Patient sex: M
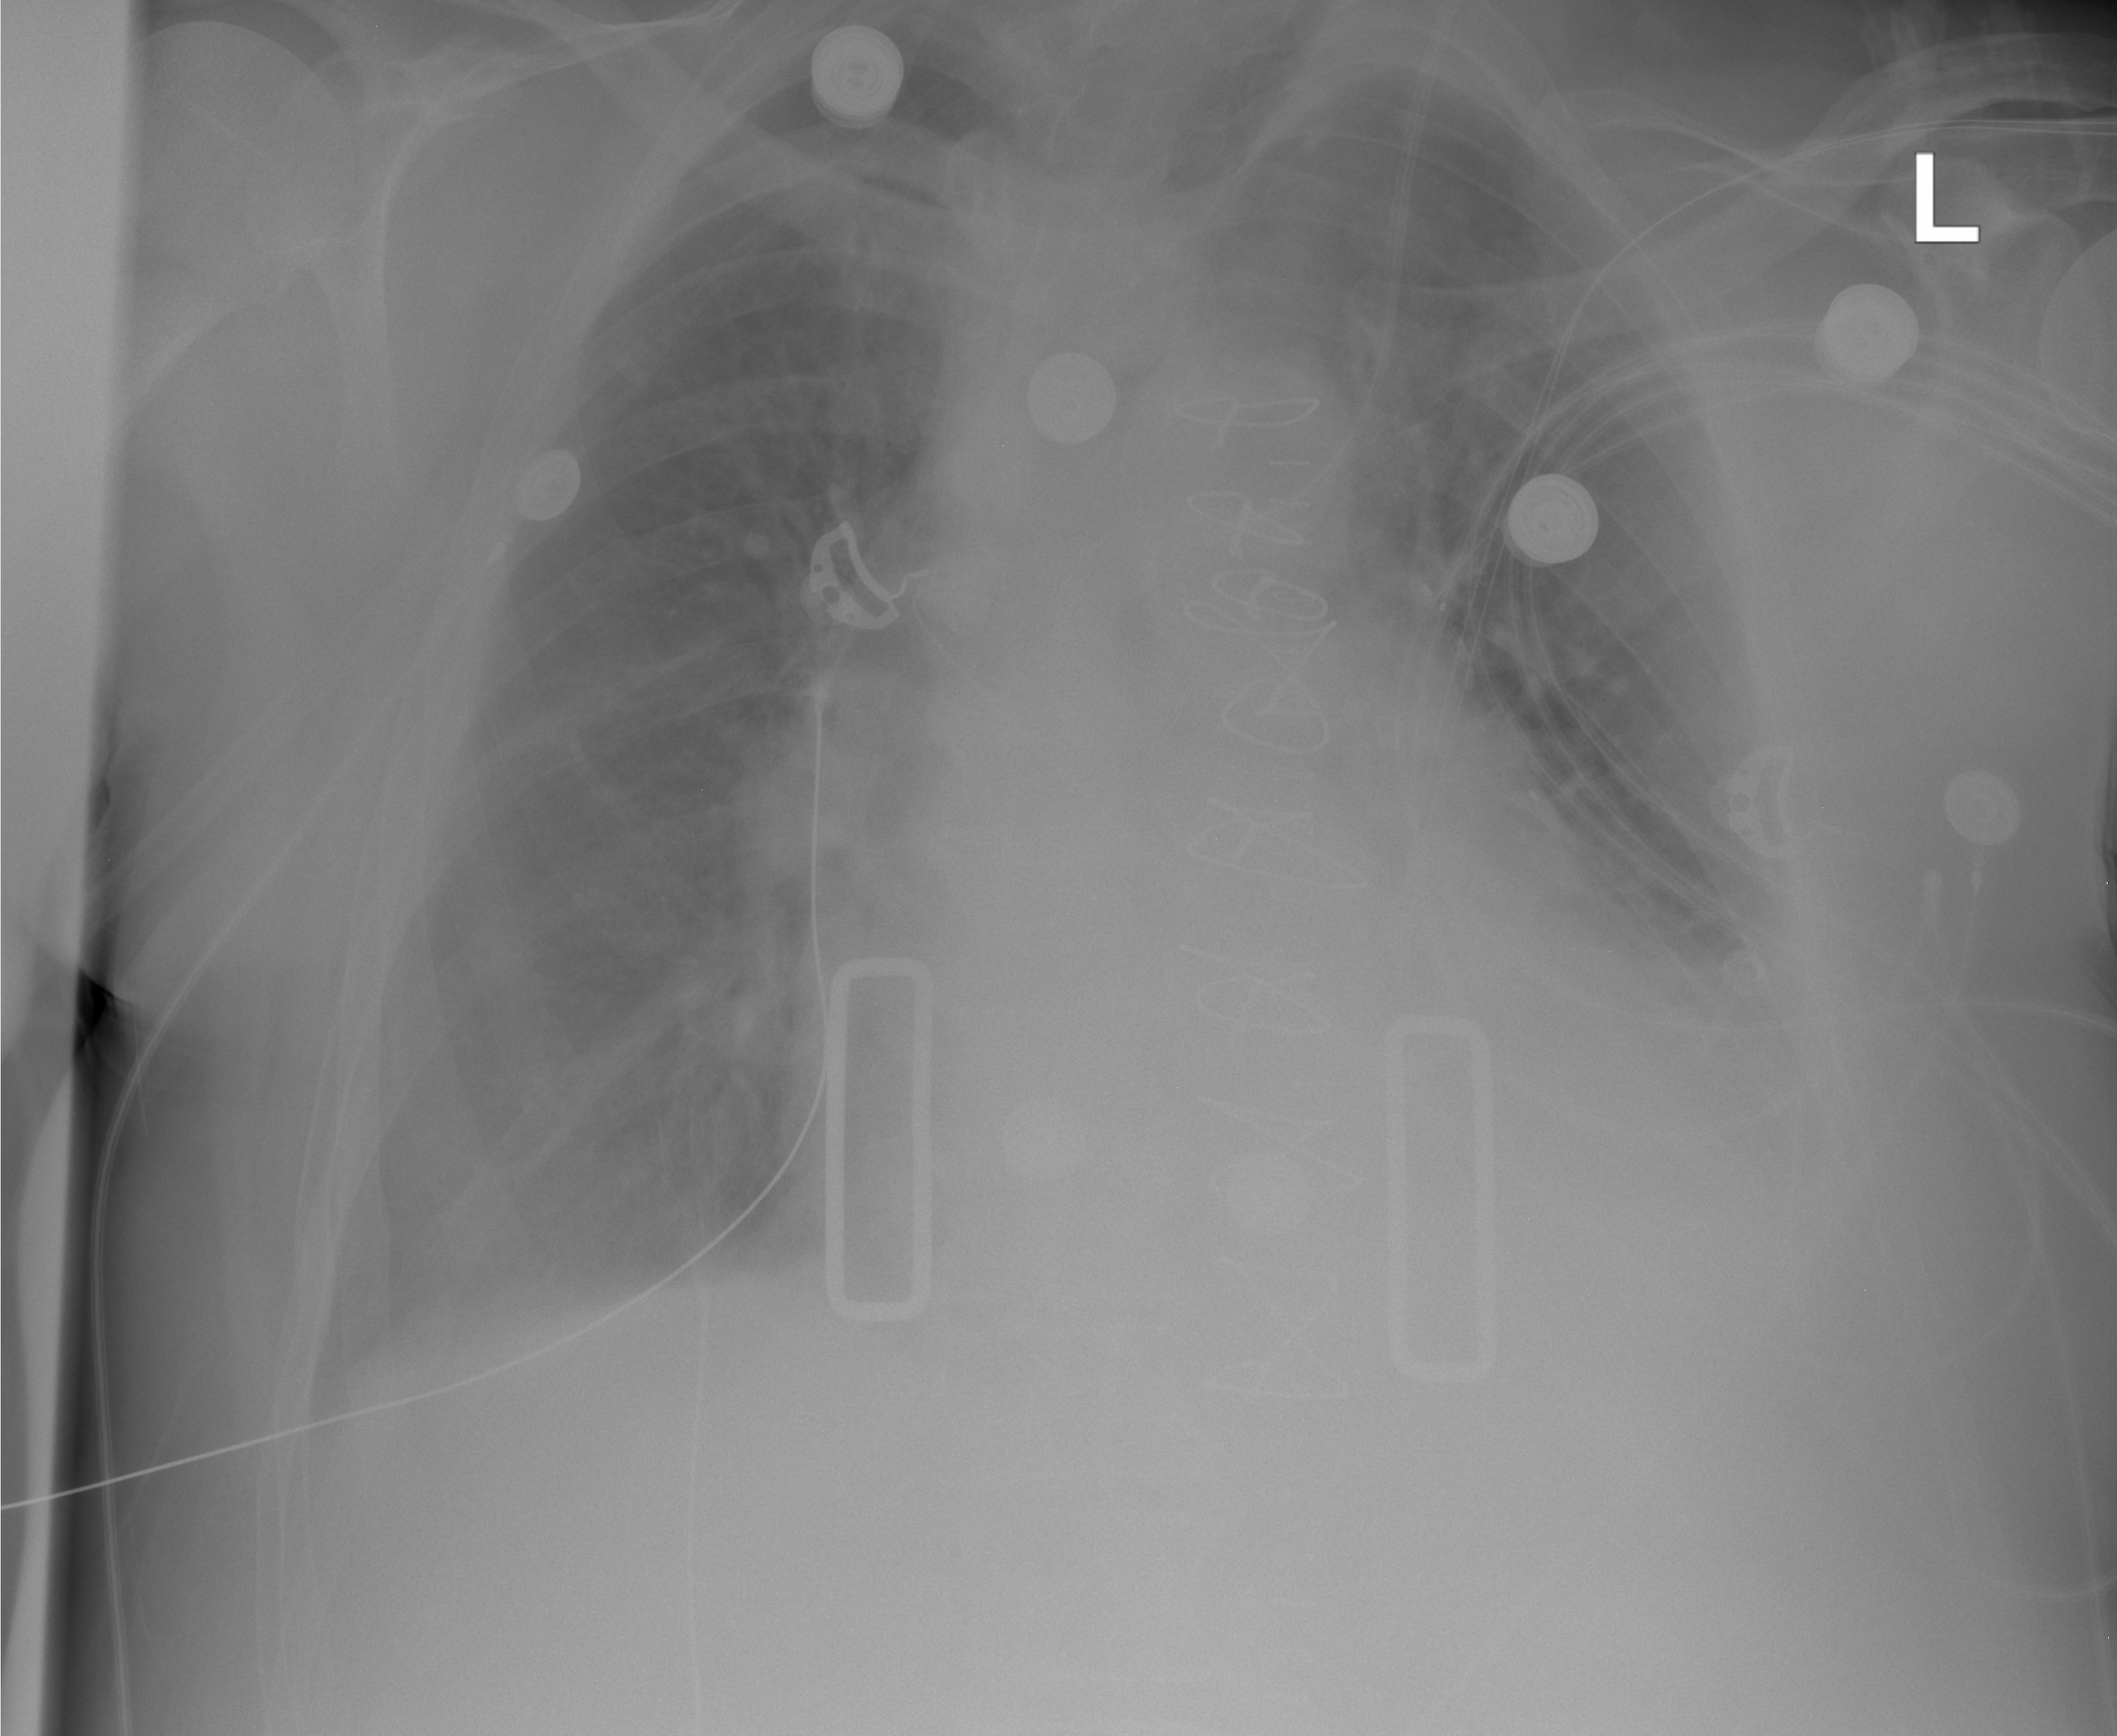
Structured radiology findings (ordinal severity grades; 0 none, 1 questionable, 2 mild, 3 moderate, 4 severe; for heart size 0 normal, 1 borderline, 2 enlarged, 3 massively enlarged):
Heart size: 2
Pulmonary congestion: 1
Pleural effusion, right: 0
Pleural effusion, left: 2
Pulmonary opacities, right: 0
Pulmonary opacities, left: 0
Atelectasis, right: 2
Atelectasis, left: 2